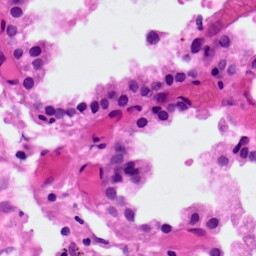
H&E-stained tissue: Lung